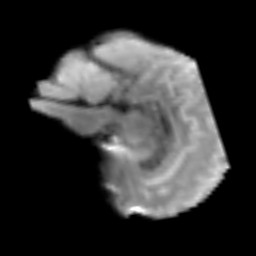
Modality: T2w
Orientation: sagittal
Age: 40
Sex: male
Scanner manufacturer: siemens
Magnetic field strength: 3 T
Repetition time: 3.2 s
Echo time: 0.081 s